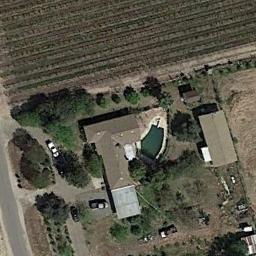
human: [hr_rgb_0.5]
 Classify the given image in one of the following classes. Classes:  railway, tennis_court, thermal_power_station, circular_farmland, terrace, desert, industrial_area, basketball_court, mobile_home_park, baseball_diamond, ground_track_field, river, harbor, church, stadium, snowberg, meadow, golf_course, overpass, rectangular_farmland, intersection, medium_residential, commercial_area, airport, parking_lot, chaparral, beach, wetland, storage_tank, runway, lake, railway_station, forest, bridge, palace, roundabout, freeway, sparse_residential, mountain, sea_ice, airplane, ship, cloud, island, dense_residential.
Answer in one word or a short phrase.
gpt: sparse_residential